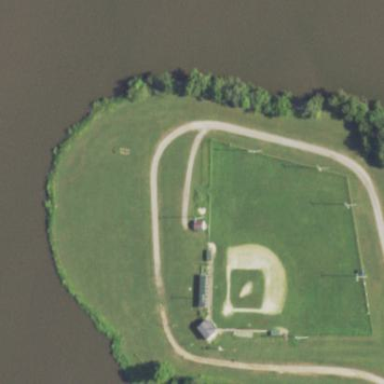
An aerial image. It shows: Baseball pitch for leisure land activities.